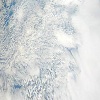
Label: cloud